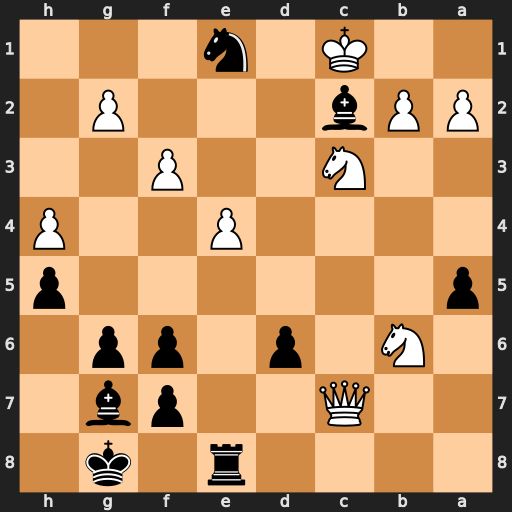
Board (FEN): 4r1k1/2Q2pb1/1N1p1pp1/p6p/4P2P/2N2P2/PPb3P1/2K1n3
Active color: b
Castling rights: -
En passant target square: -
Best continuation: Bh6+ f4 Bxf4#